Question: I'm using SCA and Frascati in a java project. Until now, it is working well with simple java projects, but now I want to create a Google Web Toolkit project and integrate it with the others.
I'm getting errors when compiling the gwt project with frascati...My question is: do you know how to organize this architecture or how to comunicate my gwt prject with the others components?
Errors:

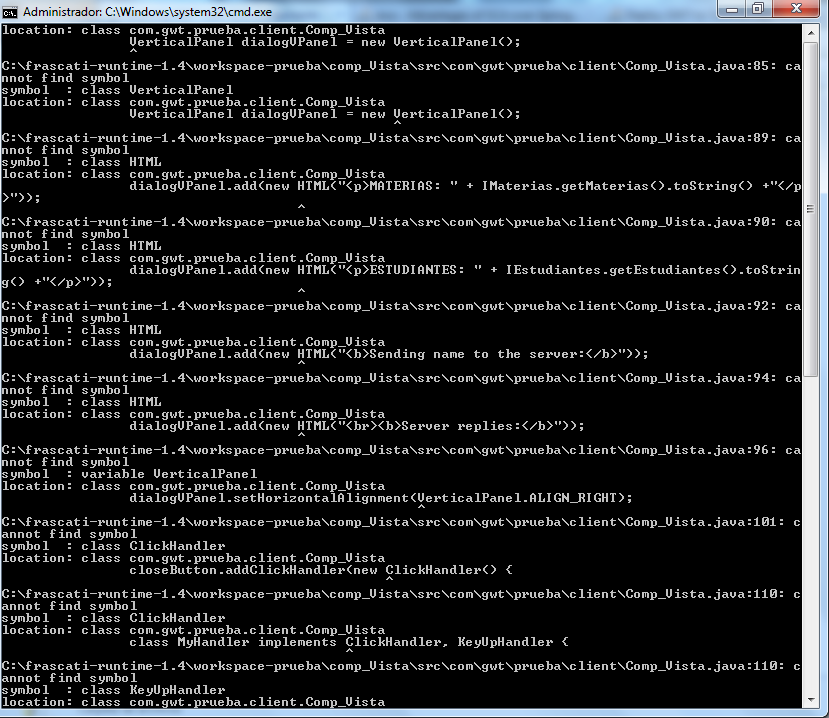
Answer: GWT runs on the client side - The GWT compiler converts the Java classes to client side Java scripts. So you will need to put all your business logic - Data access, SCA, or anything that runs on the server outside the GWT implementation. Generally these components are kept in the 'server' package folder.
I am not sure what your are trying to achieve with GWT here; but the above errors can be avoided if you create a GWT application using the Google plugin in Eclipse. After the basic project is created an compiled without any error, then you can add other components and libraries to the project.